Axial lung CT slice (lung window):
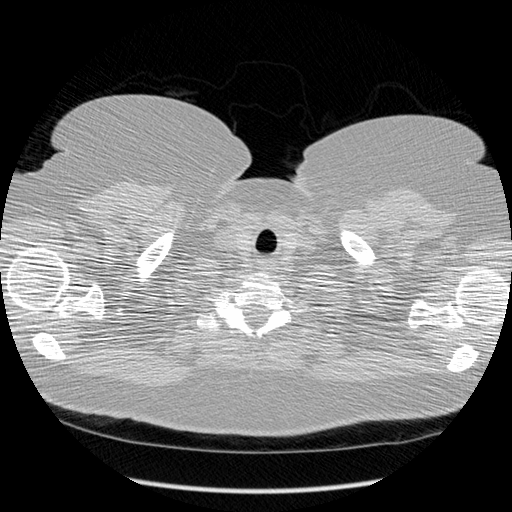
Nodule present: no